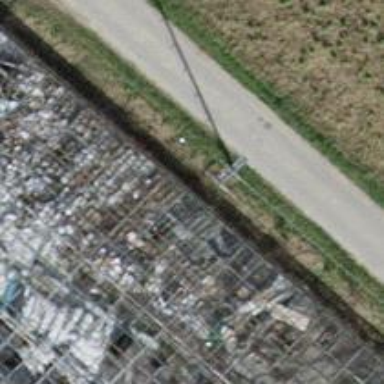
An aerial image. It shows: Power pole.